Question: I'm new with NHibernate with HQL, but I'm trying to execute a HQL sentence but I got the following error
'''
An exception of type 'NHibernate.Exceptions.GenericADOException' occurred in NHibernate.dll but was not handled in user code
Additional information: Could not execute query[SQL: SQL not available]
'''
Can anyone help me to found where I did some mistake ?
'''
var valoresAgregadosAnoAtual2 = _repositorio.GetReceitas2<ReceitaGeral>(
"SELECT MONTH(p.DateHourDataCreation), SUM(p.Value) " +
"FROM Receita p " +
"WHERE YEAR(p.DateHourDataCreation) = YEAR(GETDATE()) " +
"GROUP BY MONTH(p.DateHourDataCreation) " +
"ORDER BY MONTH(p.DateHourDataCreation)");
public class ReceitaGeral
{
[Required]
public virtual int MonthNumber { get; set; }
[Required]
public virtual double ValueMonth { get; set; }
}
public IEnumerable<T> GetReceitas2<T>(string sql)
{
var context = new NHibernateHelper();
var receitas = context.ConsultaHql<T>(sql);
return receitas;
}
public IList<T> ConsultaHql<T>(string sqlQuery)
{
ISession session = GetSession();
IQuery query = session.CreateQuery(sqlQuery);
return query.List<T>();
}
'''
'''
public class Receita
{
[Required]
public virtual int Receita_Id { get; set; }
[Required]
public virtual DateTime DateHourDataCreation{ get; set; }
[Required]
public virtual Company CodeCompany { get; set; }
[Required]
public virtual Source CodeSource { get; set; }
[Required]
public virtual Service CodeService { get; set; }
[Required]
public virtual Equipment CodeEquipment { get; set; }
[Required]
public virtual Person CodeClientPerson { get; set; }
[Required]
public virtual Person CodeSellerPerson { get; set; }
[Required]
public virtual DateTime DateEmission { get; set; }
[Required]
public virtual int Quantity { get; set; }
[Required]
public virtual double Value { get; set; }
}
'''
I ran the SQL Sentence generated by NHibernate and it works fine in SQL Server.
The image below show that the query return 2 values, I think it should return a reference to my class ReceitaGeral. How can I do it ?
If I put a HQL sentence like 'FROM Receita' it return a reference to Receita class, and now I want a referece to ReceitaGeral

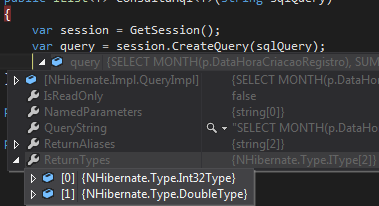
Answer: You are almost there, just need and proper for each column.
Alias 'AS MonthNumber''AS ValueMonth':
'''
var valoresAgregadosAnoAtual2 = _repositorio.GetReceitas2<ReceitaGeral>(
"SELECT MONTH(p.DateHourDataCreation) AS MonthNumber, SUM(p.Value) AS ValueMonth" +
"FROM Receita p " +
"WHERE YEAR(p.DateHourDataCreation) = YEAR(GETDATE()) " +
"GROUP BY MONTH(p.DateHourDataCreation) " +
"ORDER BY MONTH(p.DateHourDataCreation)");
'''
Transformer 'ReceitaGeral':
'''
public IList<T> ConsultaHql<T>(string sqlQuery)
{
ISession session = GetSession();
IQuery query = session.CreateQuery(sqlQuery);
return query
.SetResultTransformer(Transformers.AliasToBean<T>()) // e.g. T is ReceitaGeral
.List<T>();
}
'''